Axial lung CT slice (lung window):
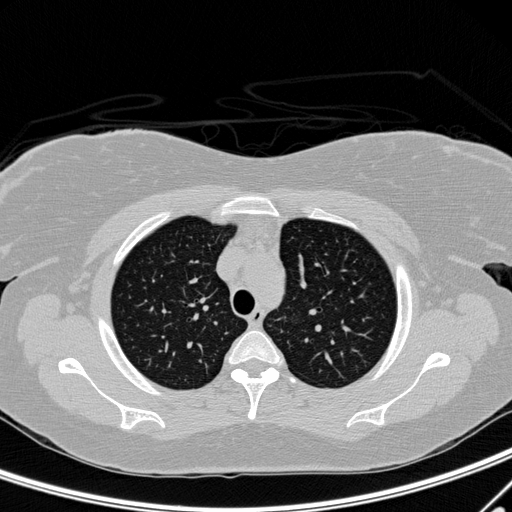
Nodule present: no